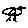
Label: bird